Current action and preconditions to check: path_clear

Your task: For each precondition in the list above, predict whether it will hold at this action.

Consider the current scene as observed from the mobile robot's camera, and analyze the predicted future states of all dynamic agents (e.g., people, animals, vehicles, or any moving entities) within the NEXT SECOND.

IMPORTANT: Only answer "very likely" if you are absolutely certain—based on strong, clear evidence—that a dynamic agent will violate the precondition in the predicted future state. Do NOT answer "very likely" for unlikely, ambiguous, or low-probability risks.

Ask yourself for each precondition: Is there a high probability, with clear and convincing evidence, that the predicted future states of any dynamic agent will interfere with the predicted future state of the currently executing action within the NEXT SECOND, causing that precondition to fail?

Assess the risk level based on these predictions. Use "likely" or "very likely" if motions create a clear risk of interference.

Use "neutral" or "improbable" if agents are nearby but their predicted paths are clearly diverging or non-conflicting.

Failure Risk Categories: "very improbable", "improbable", "neutral", "likely", "very likely"

Answer Format: Output ONLY the probability_of_failure value from these categories: "very improbable", "improbable", "neutral", "likely", "very likely"

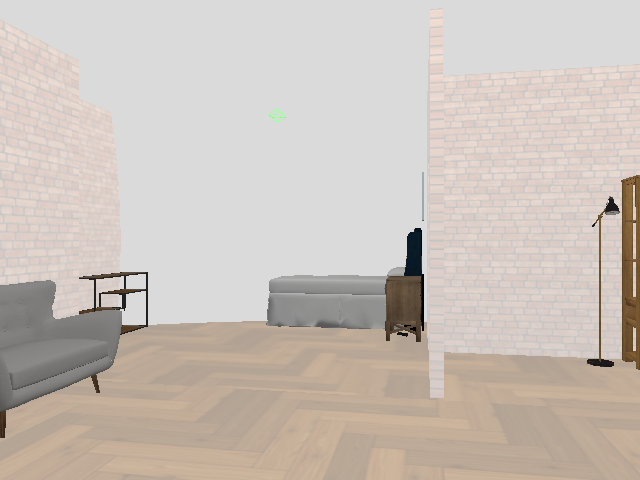

Answer: very improbable